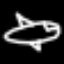
Label: airplane